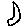
Label: moon